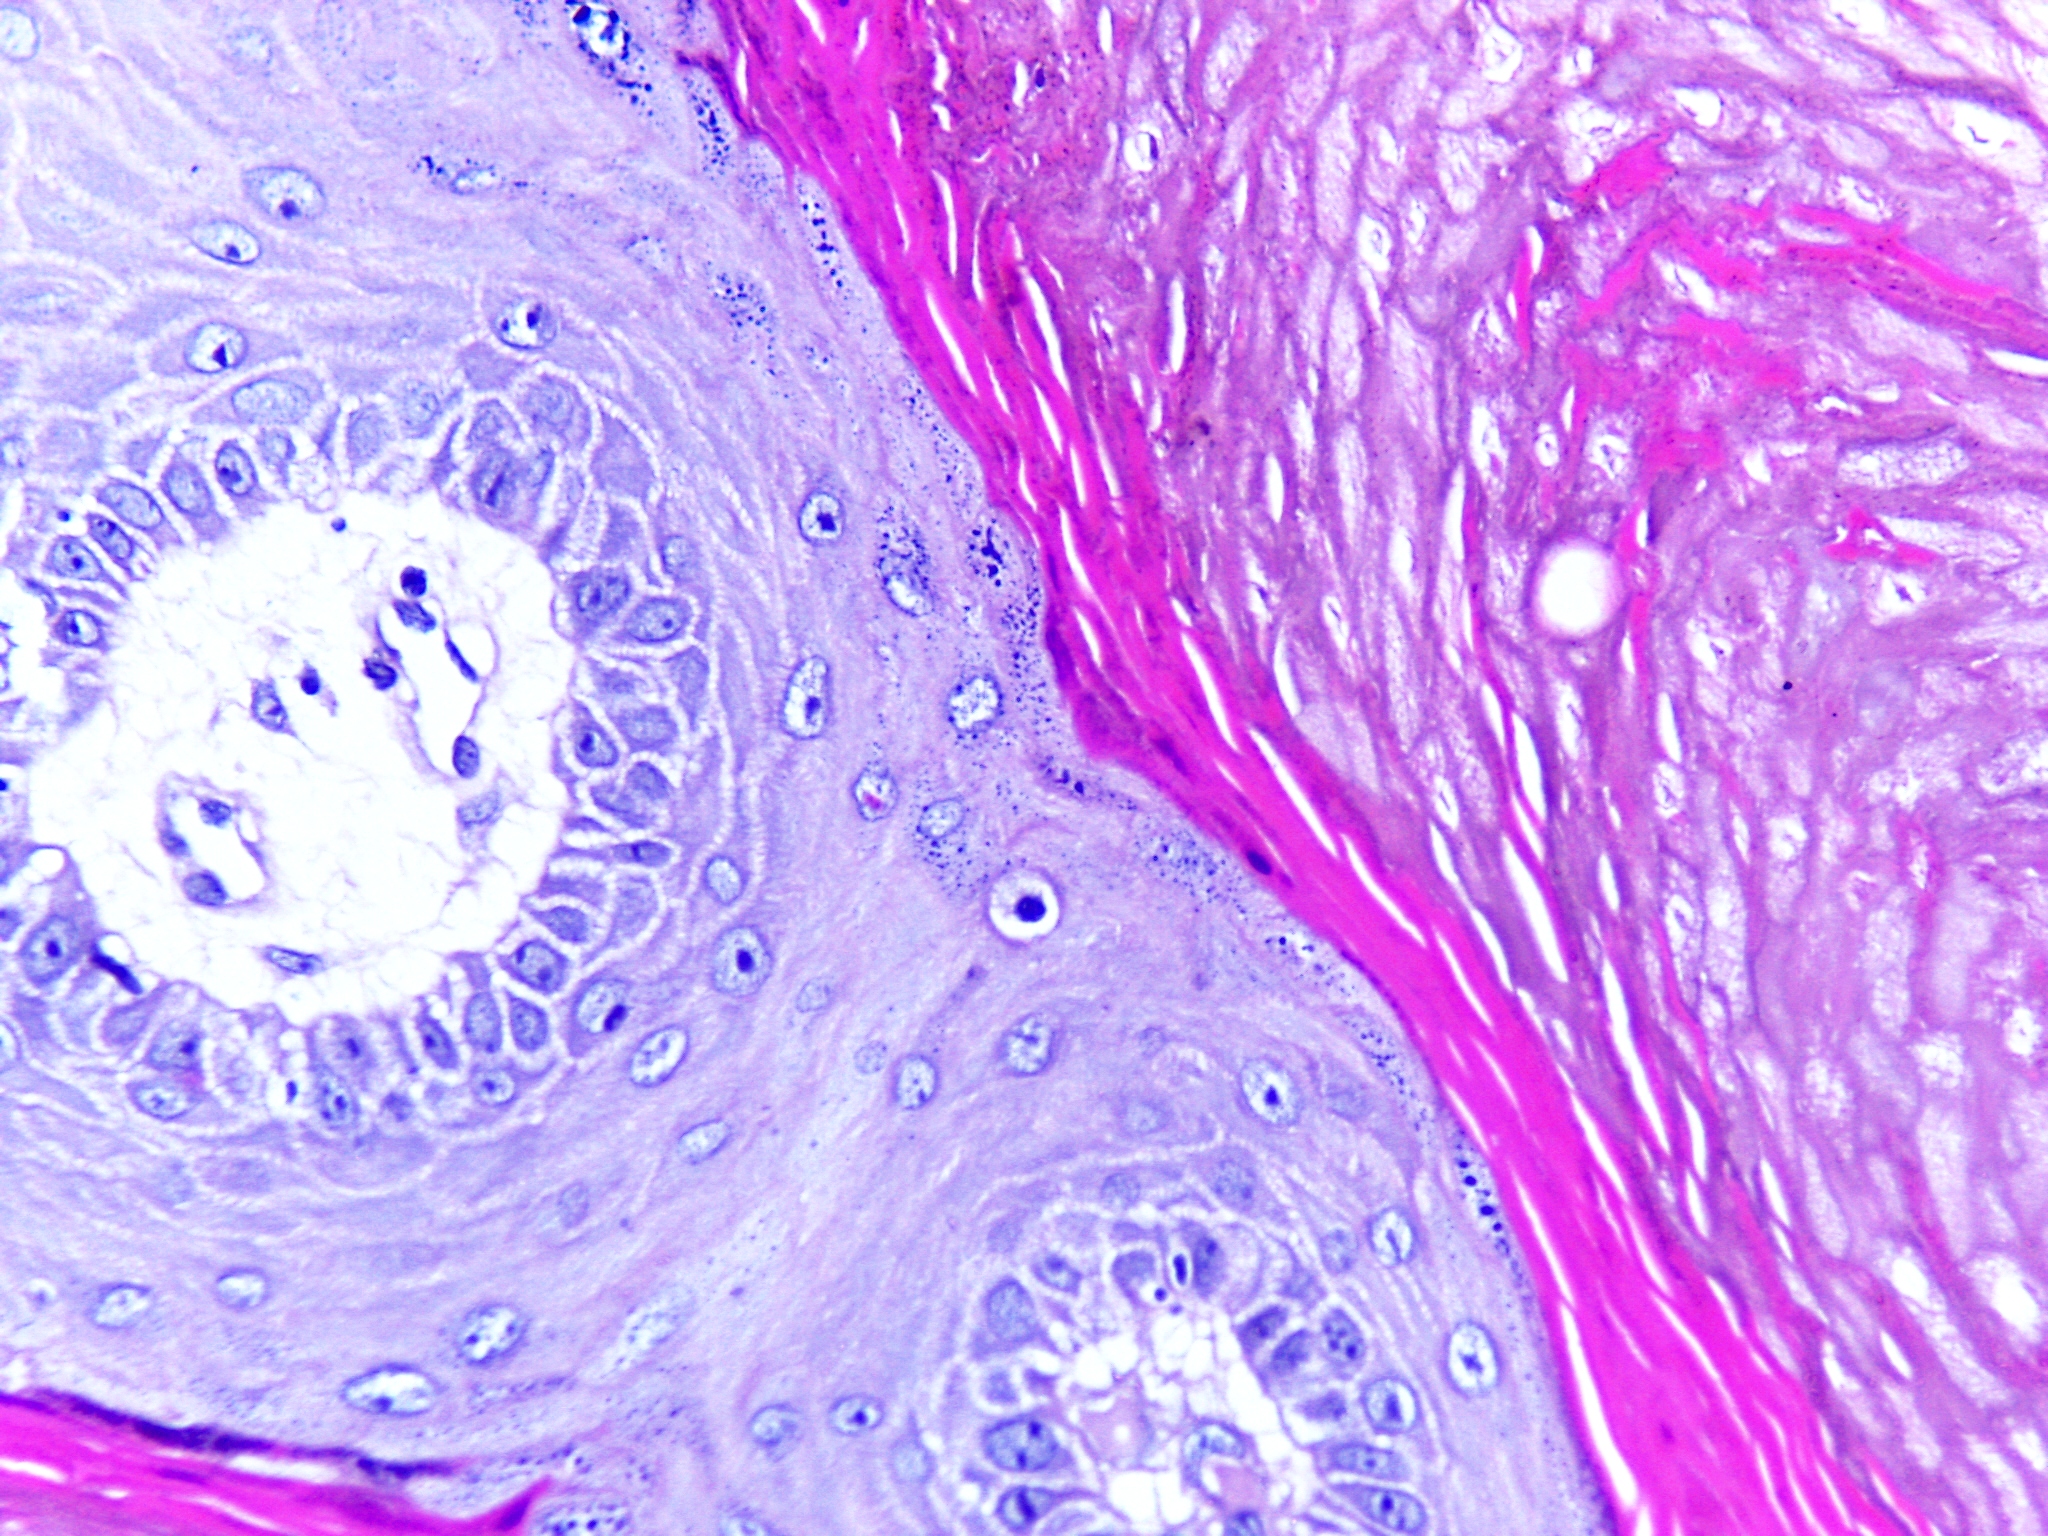
Diagnosis: OSCC